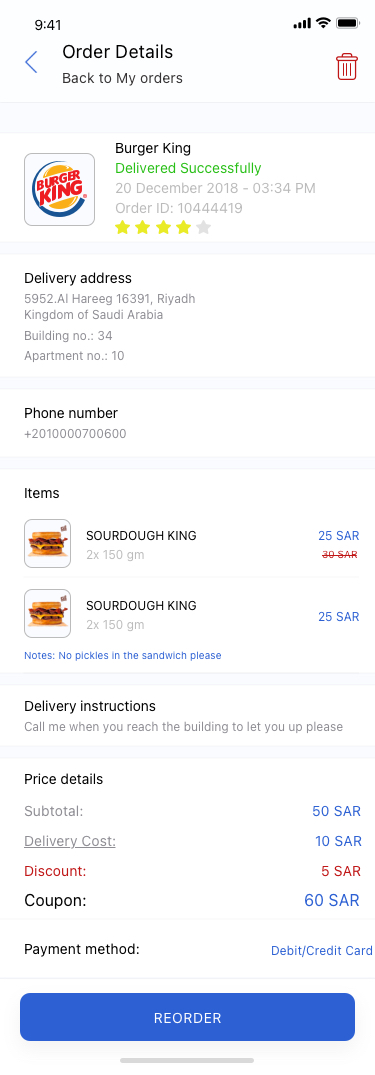
Text in this UI design:
Burger King
Delivered Successfully
20 December 2018 - 03:34 PM
Order ID: 10444419
Delivery address
5952.Al Hareeg 16391, Riyadh Kingdom of Saudi Arabia
Building no.: 34
Apartment no.: 10
Phone number
+2010000700600
Items
SOURDOUGH KING
2x 150 gm
25 SAR
30 SAR
SOURDOUGH KING
2x 150 gm
25 SAR
Notes: No pickles in the sandwich please
Delivery instructions
Call me when you reach the building to let you up please
Price details
Subtotal:
50 SAR
Delivery Cost:
10 SAR
Payment method:
Debit/Credit Card
Discount:
5 SAR
Coupon:
60 SAR
Order Details
Back to My orders
REORDER